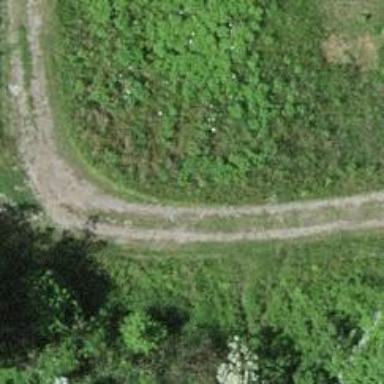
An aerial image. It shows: Path with ground surface that is overgrown.